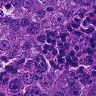
Metastatic tissue present: yes